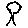
Label: tree